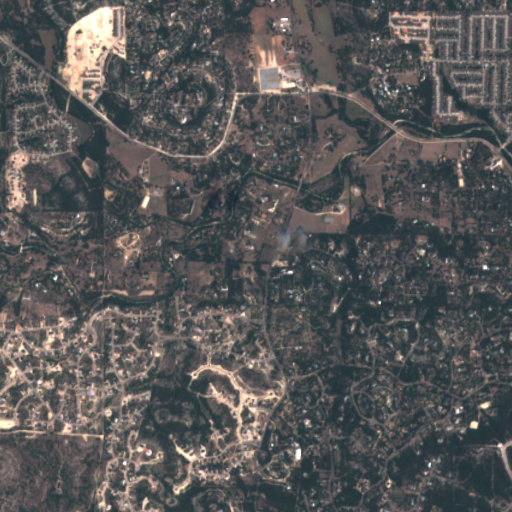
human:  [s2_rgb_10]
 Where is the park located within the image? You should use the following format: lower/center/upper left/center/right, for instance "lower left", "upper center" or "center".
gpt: The park is located in the upper right of the image.
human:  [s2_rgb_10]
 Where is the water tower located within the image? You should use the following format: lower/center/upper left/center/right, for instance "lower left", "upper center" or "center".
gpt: The water tower is located in the lower right of the image.
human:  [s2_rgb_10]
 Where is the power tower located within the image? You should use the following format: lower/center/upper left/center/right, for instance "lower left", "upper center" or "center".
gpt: There is no power tower in the image.